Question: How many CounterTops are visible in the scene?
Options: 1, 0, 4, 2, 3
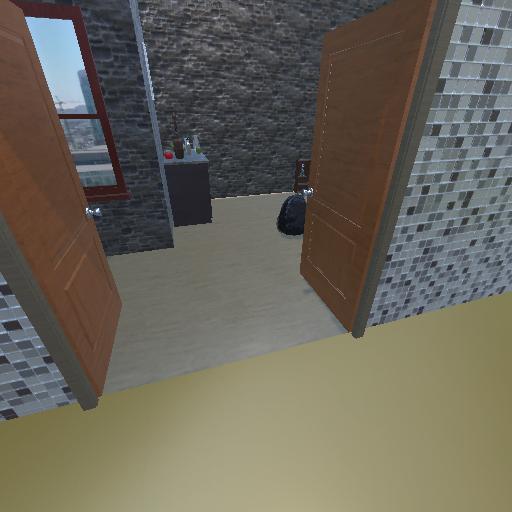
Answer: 1